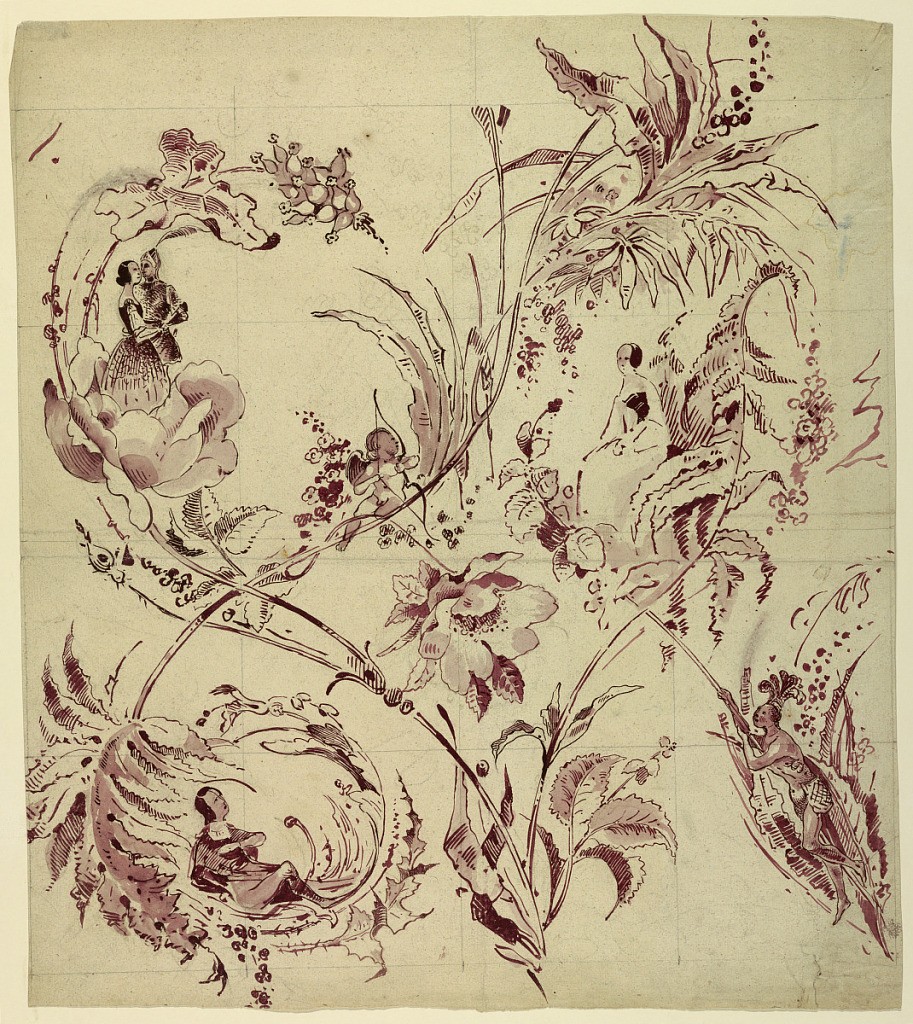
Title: Design for Textile or Wallpaper
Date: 19th century
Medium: Brush and watercolor on paper
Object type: Drawing
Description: Design for textile or wallpaper that shows flowers in scroll arrangement in which human figures and a cupid are shown. Painting is in shades of red.